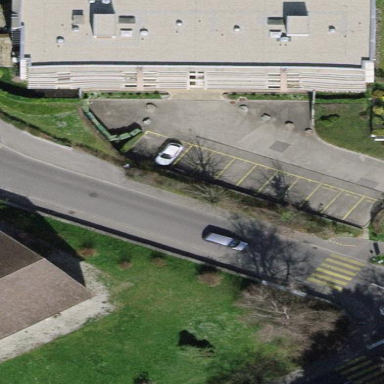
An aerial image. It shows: Street side parking area.